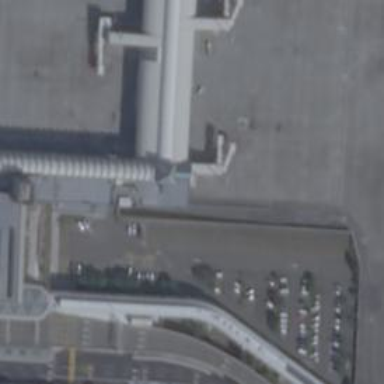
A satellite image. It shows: Airport gate.